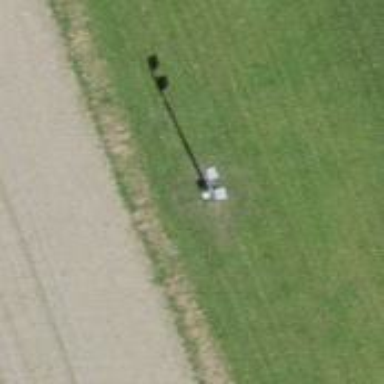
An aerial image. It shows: Mast structure.